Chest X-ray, AP view. Patient: 52 years old, sex M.
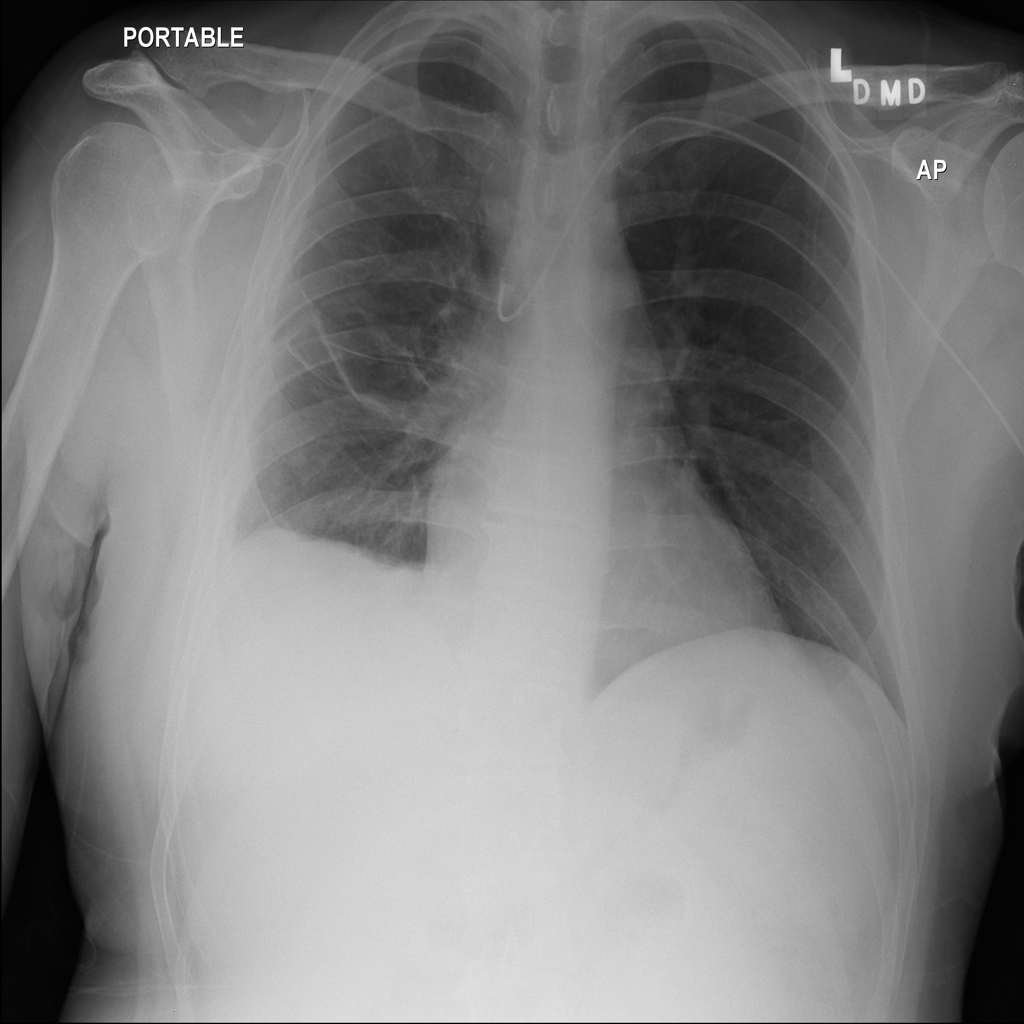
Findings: Pleural_Thickening